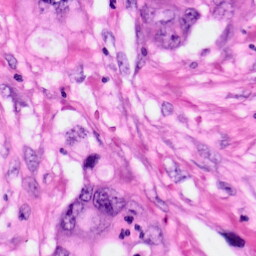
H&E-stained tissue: Pancreatic